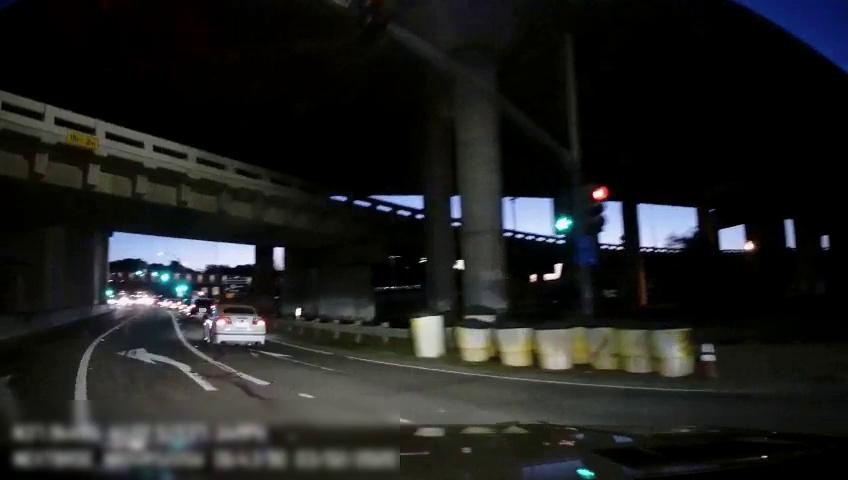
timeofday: Night
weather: Other
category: Drivable Space
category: Vehicles | Car
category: Vehicles | SUV
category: Lanes | Alternate Lane
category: Lanes | Alternate Lane
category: Lanes | Alternate Lane
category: Traffic | Lights
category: Traffic | Lights